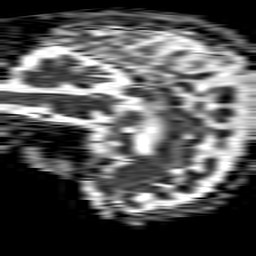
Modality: ADC
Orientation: sagittal
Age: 53
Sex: male
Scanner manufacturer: philips
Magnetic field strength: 1.5 T
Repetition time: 4.6 s
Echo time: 0.08528 s